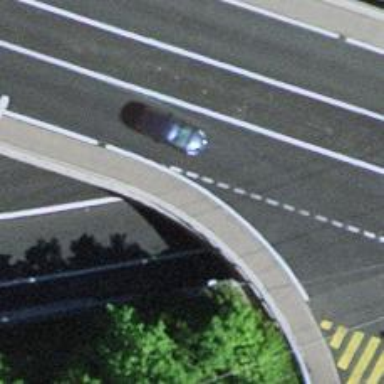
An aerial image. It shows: Sidewalk bridge over footway road.